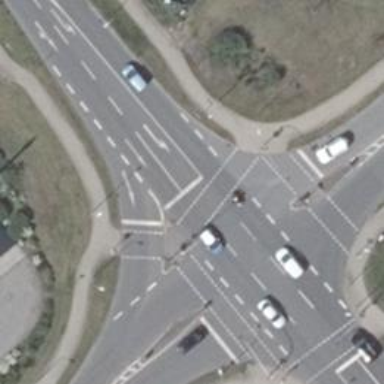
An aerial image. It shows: Road with traffic signals.